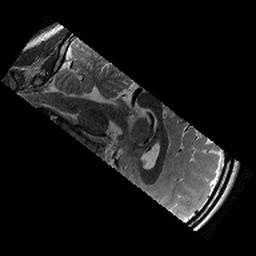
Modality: T2w
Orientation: sagittal
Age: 13
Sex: female
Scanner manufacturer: siemens
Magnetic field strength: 3 T
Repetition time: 9.23 s
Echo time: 0.067 s